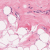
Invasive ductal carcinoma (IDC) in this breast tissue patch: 0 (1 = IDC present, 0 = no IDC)